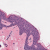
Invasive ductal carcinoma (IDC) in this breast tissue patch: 0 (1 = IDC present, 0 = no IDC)